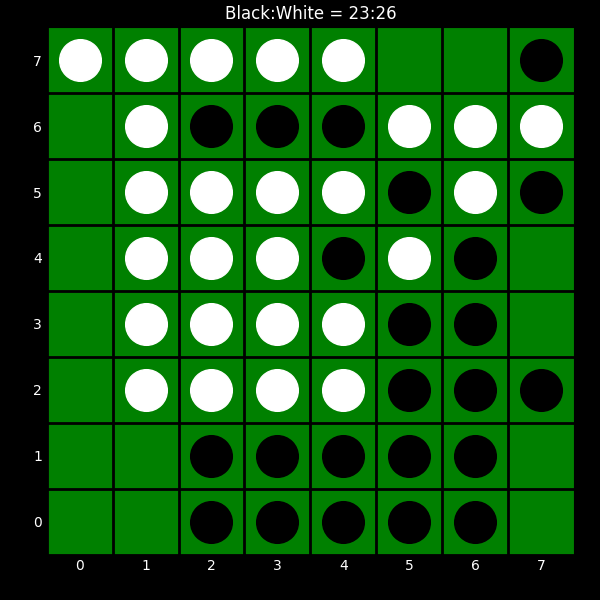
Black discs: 23
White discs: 26